Field crop: maize
Growth stage: 2
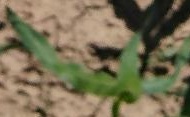
Species: maize